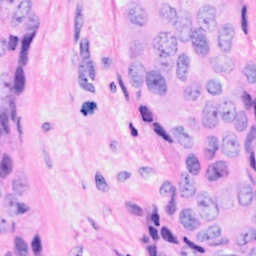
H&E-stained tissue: Breast